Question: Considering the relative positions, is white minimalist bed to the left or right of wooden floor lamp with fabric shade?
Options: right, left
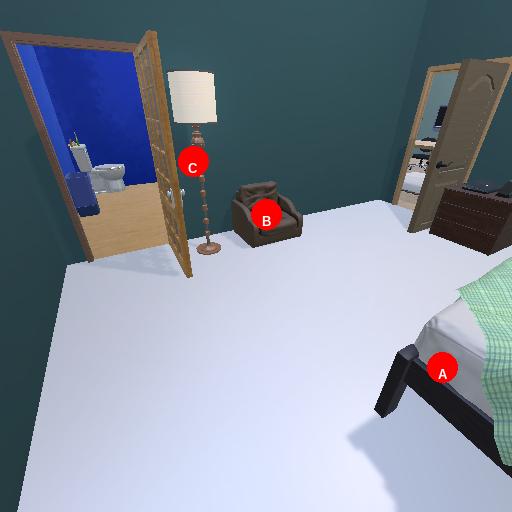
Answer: right